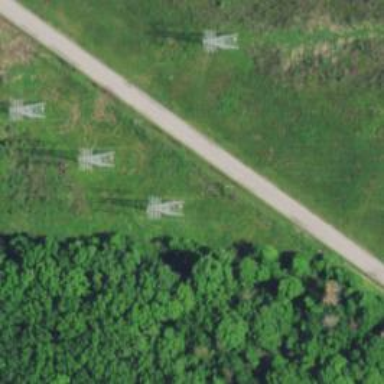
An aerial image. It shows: Lattice structure tower used for power distribution.